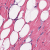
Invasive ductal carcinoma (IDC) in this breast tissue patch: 1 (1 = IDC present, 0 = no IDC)